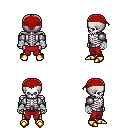
a pixel art fantasy rpg character, male body template, skeleton, steel arm armor, red pants, red short mohawk hairstyle, red bandana, white cloth bandages, gold boots, four views (front, back, left, right), 2x2 character sprite sheet, small pixel art, hard edges, no anti-aliasing